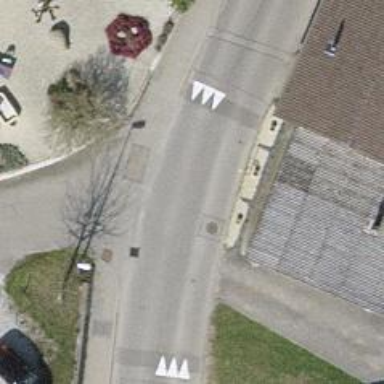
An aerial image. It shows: Traffic hump for calming the traffic.